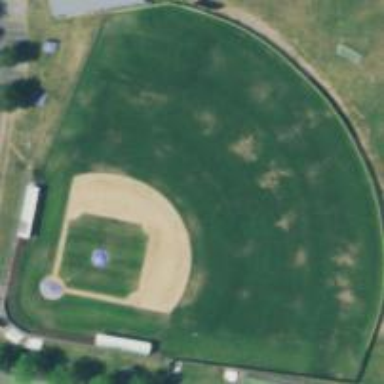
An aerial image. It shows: Baseball pitch for leisure land.